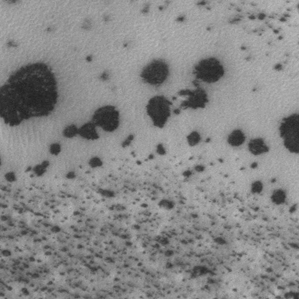
Label: frost